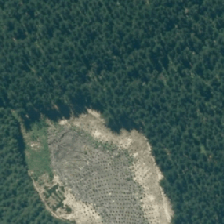
Land cover: harvested_forest